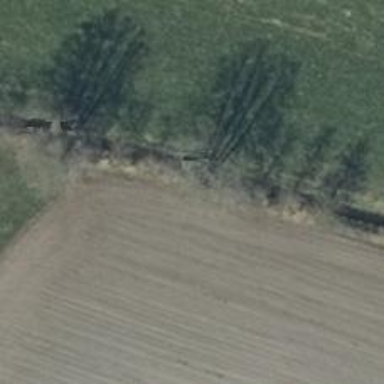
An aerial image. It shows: Deciduous broadleaved tree.